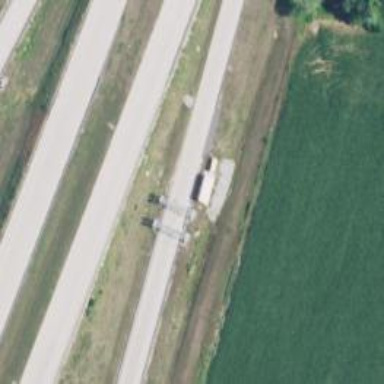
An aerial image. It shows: Toll gantry on the road.